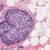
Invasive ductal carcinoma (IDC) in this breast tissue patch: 0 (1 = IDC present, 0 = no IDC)